Question: I am extremely inexperienced with Android Studio - and am having an issue with my imports. I'm trying to build an app that creates music from an 'ArrayList' of "note" objects (I've made this class - it has info on). I am trying to import midi driver (<URL> to play my music, but I keep getting an error when I try to write this:
'''
import org.billthefarmer.mididriver;
'''
in my code (specifically the Analyzer object I've made - you'll see it in the pic). Here is a pic of my project structure. I've added Midi Driver as a dependency to my build.gradle
'''
implementation project(path: ':org.billthefarmer.mididriver')
'''
in my app folder. I'm not sure what I'm doing wrong. I'm sorry to bother!
Here is the pic of my project structure

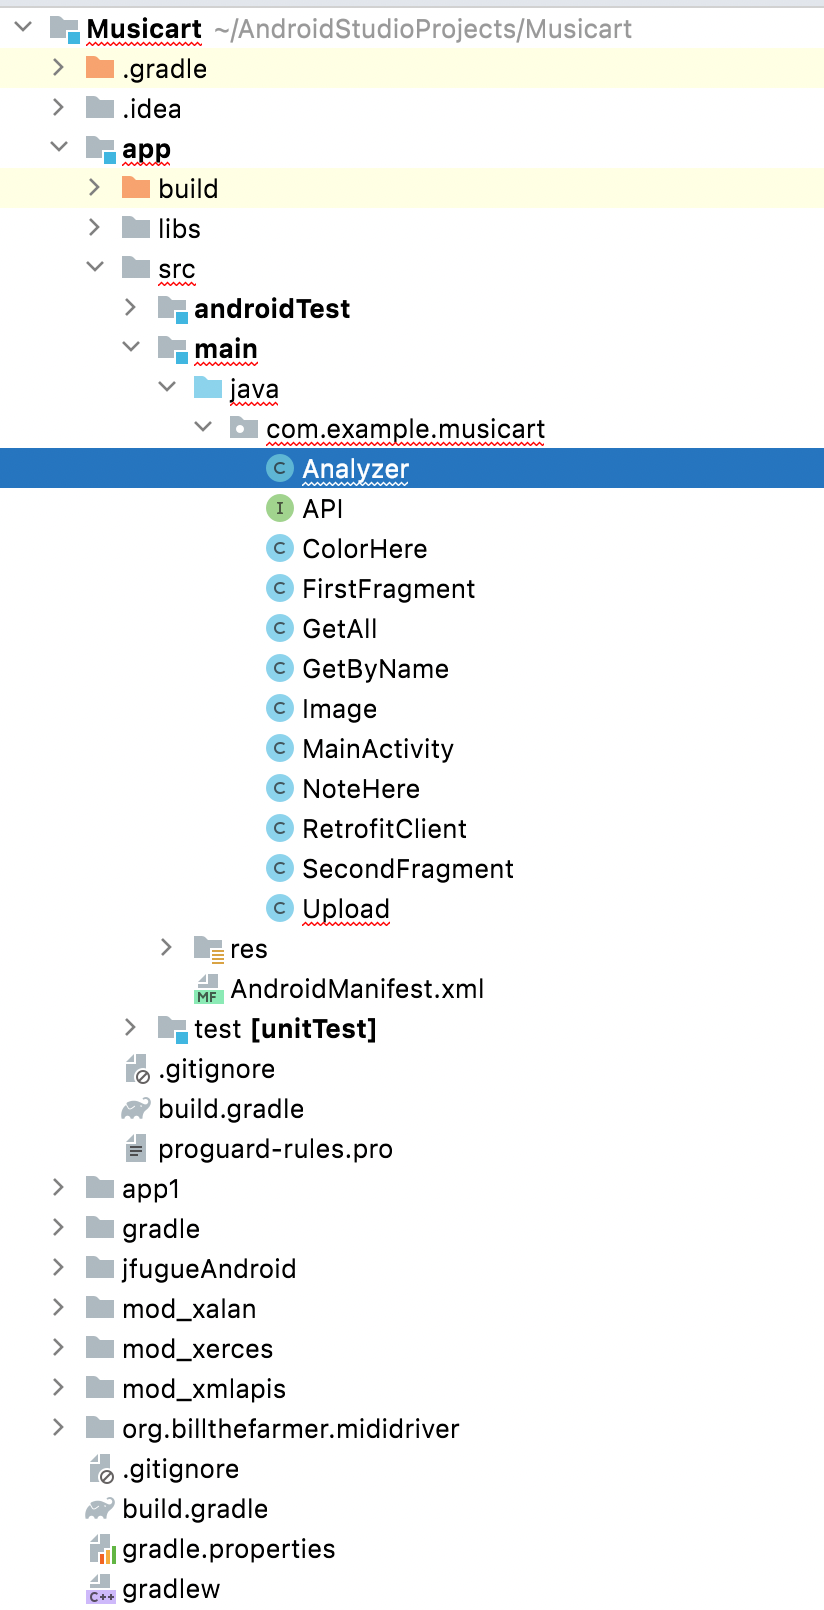
Answer: You should add it in 'MyApp/app/build.gradle' like this :
'''
dependencies {
....
implementation 'com.github.billthefarmer:mididriver:v1.24'
....
}
'''